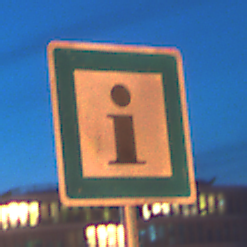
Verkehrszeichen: Informationsstelle
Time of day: Night
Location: Outdoor (Urban)
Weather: PartlyCloudy
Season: NotSpecified
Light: Artificial